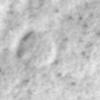
Label: no_change